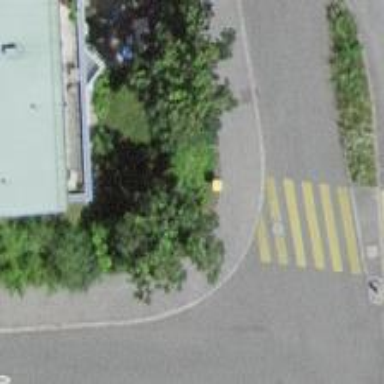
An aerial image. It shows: Post box is visible.